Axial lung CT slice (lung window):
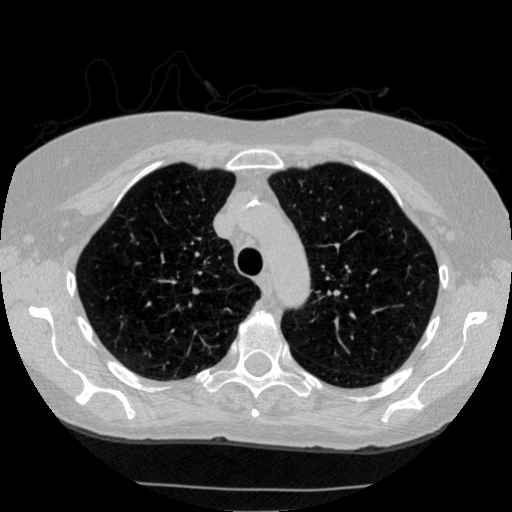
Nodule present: no